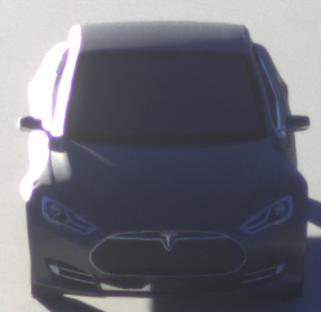
Make: Tesla
Model: Model S 60
Detailed model: Model S
Model produced from: 2013/10
Model produced until: 2014/10
Doors: 5
Color: gray
Road condition: dry road
Daytime: sunrise or sunset
Contrast: low contrast